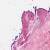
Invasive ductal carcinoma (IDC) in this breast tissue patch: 0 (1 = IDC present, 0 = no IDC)